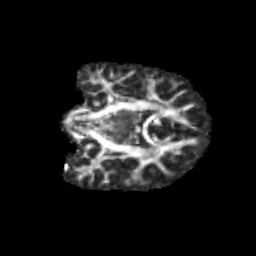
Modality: FA
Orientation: coronal
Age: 10
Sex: male
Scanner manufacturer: siemens
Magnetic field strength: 3 T
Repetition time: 3.8 s
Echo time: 0.07 s